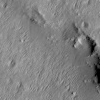
Atmospheric dust classification: not_dusty